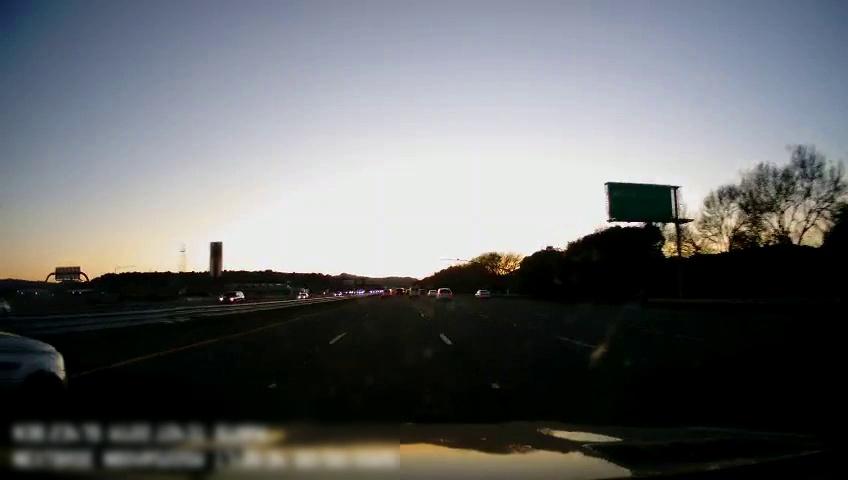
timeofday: Dusk/Dawn/Twilight
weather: Sunny
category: Drivable Space
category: Vehicles | SUV
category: Vehicles | Car
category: Vehicles | Car
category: Vehicles | Car
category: Vehicles | SUV
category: Vehicles | Car
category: Vehicles | Van
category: Vehicles | SUV
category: Lanes | Alternate Lane
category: Lanes | Current Lane
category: Lanes | Current Lane
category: Lanes | Alternate Lane
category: Lanes | Alternate Lane
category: Traffic | Signs